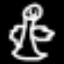
Label: angel